Aerial crown-view tile of a tropical tree (Barro Colorado Island, Panama), acquired 20241216:
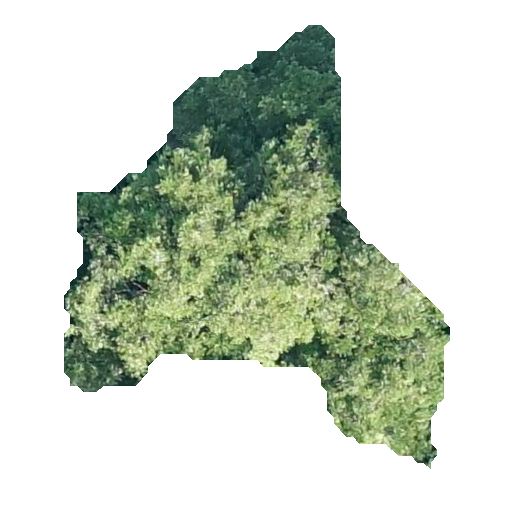
Species: Beilschmiedia tovarensis
GBIF accepted scientific name: Beilschmiedia tovarensis
Crown area: 129.972 m²